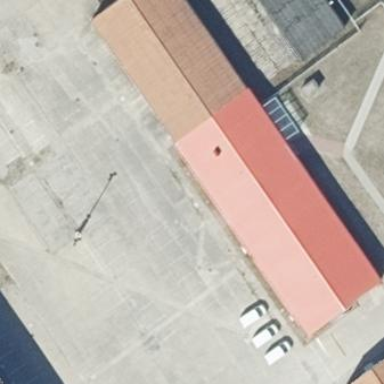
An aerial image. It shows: Parking area with surface.